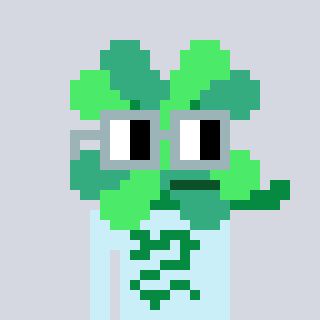
a pixel art character with square dark gray glasses, a clover-shaped head and a cold-colored body on a cool background